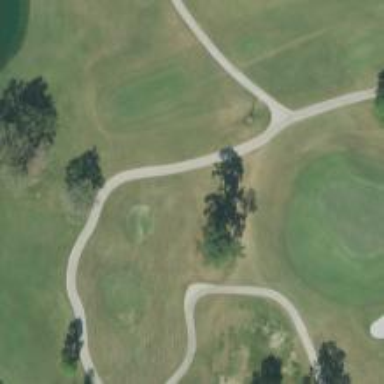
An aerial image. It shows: Path designated for golf carts.